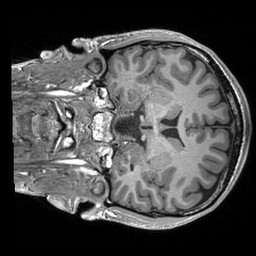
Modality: T1w
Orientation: coronal
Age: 20
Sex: male
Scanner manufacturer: siemens
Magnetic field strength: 3 T
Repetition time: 2.4 s
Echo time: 0.00191 s